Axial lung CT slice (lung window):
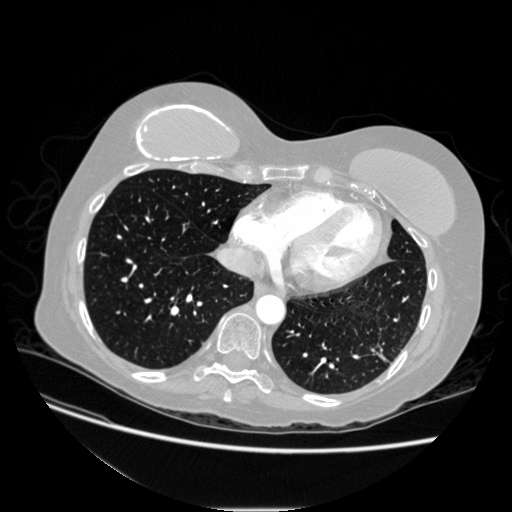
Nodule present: no